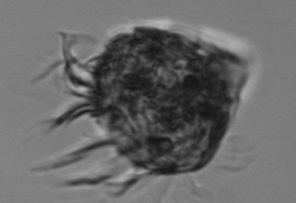
Label: Strombidium_morphotype1